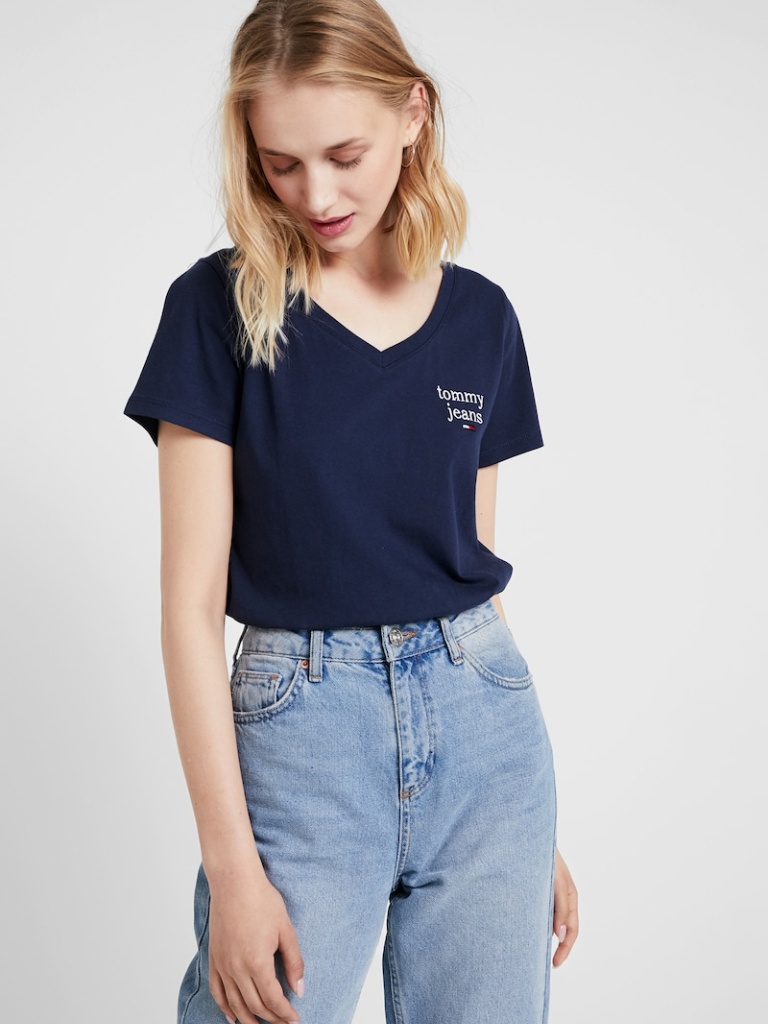
cotton relaxed short sleeve hip length Fully Tucked in v-neck t-shirt